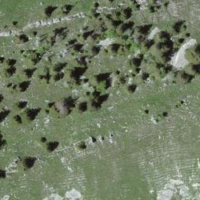
EUNIS habitat code: 23
Species observed at this site:
Vaccinium myrtillus
Vaccinium vitis-idaea